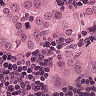
Metastatic tissue present: yes